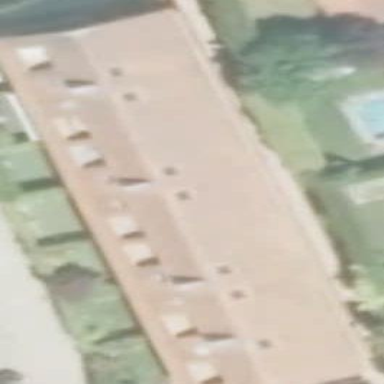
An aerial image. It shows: Terrace building.